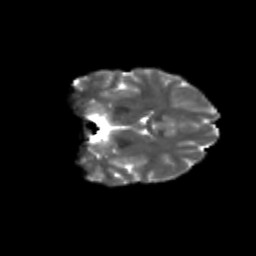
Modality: T2w
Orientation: coronal
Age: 12
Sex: female
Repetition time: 9.5 s
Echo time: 0.089 s